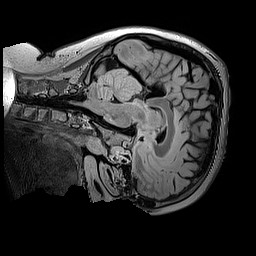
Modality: FLAIR
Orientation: sagittal
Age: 11
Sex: male
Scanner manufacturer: siemens
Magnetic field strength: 3 T
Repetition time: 5 s
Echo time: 0.388 s